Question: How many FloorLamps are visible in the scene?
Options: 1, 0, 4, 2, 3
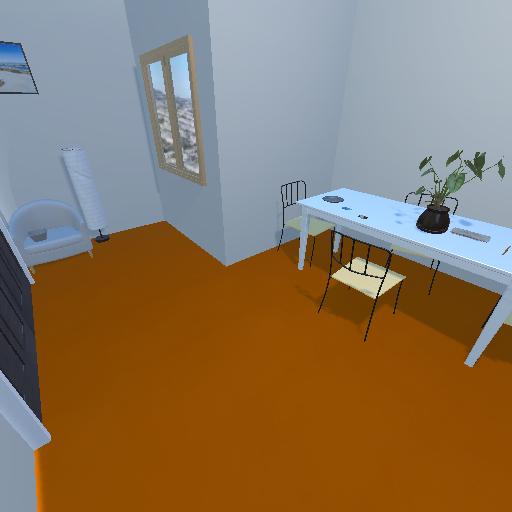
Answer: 1